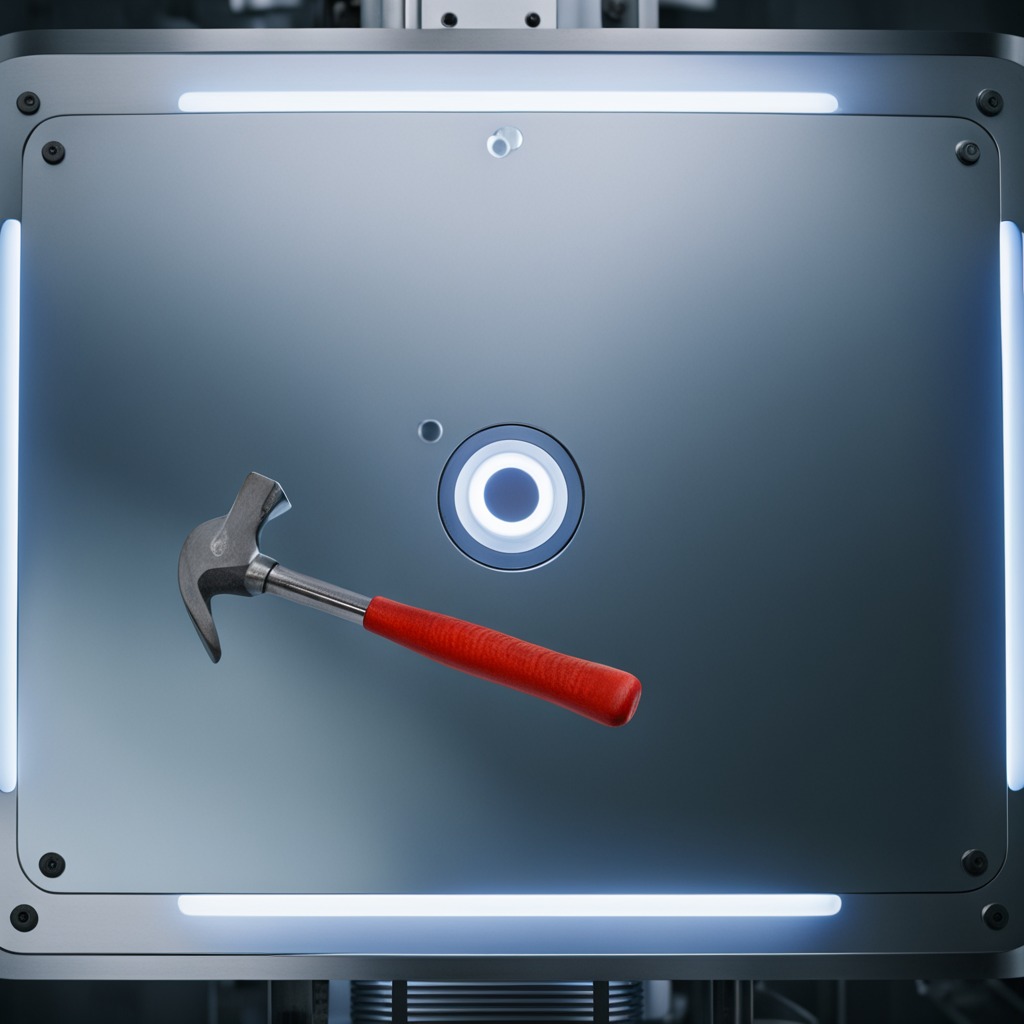
A hammer is lying on a metal table in a machine shop under fluorescent lights.